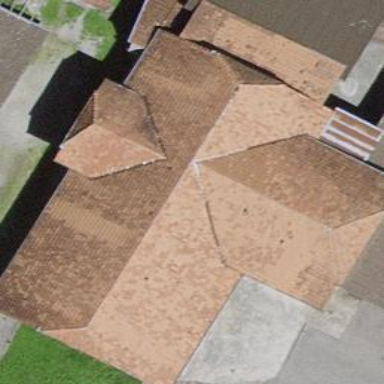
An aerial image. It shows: Rural barn.